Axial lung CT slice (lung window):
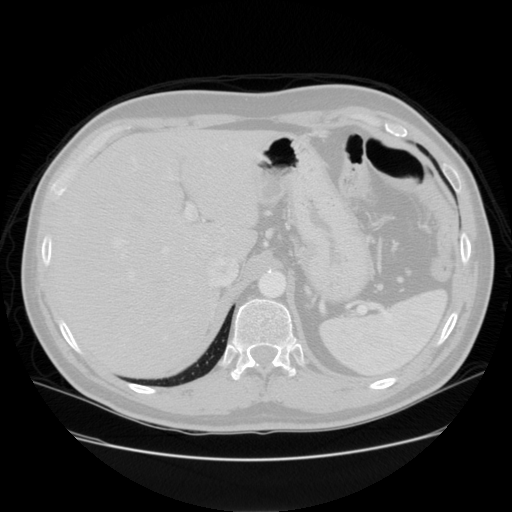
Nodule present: no